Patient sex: M
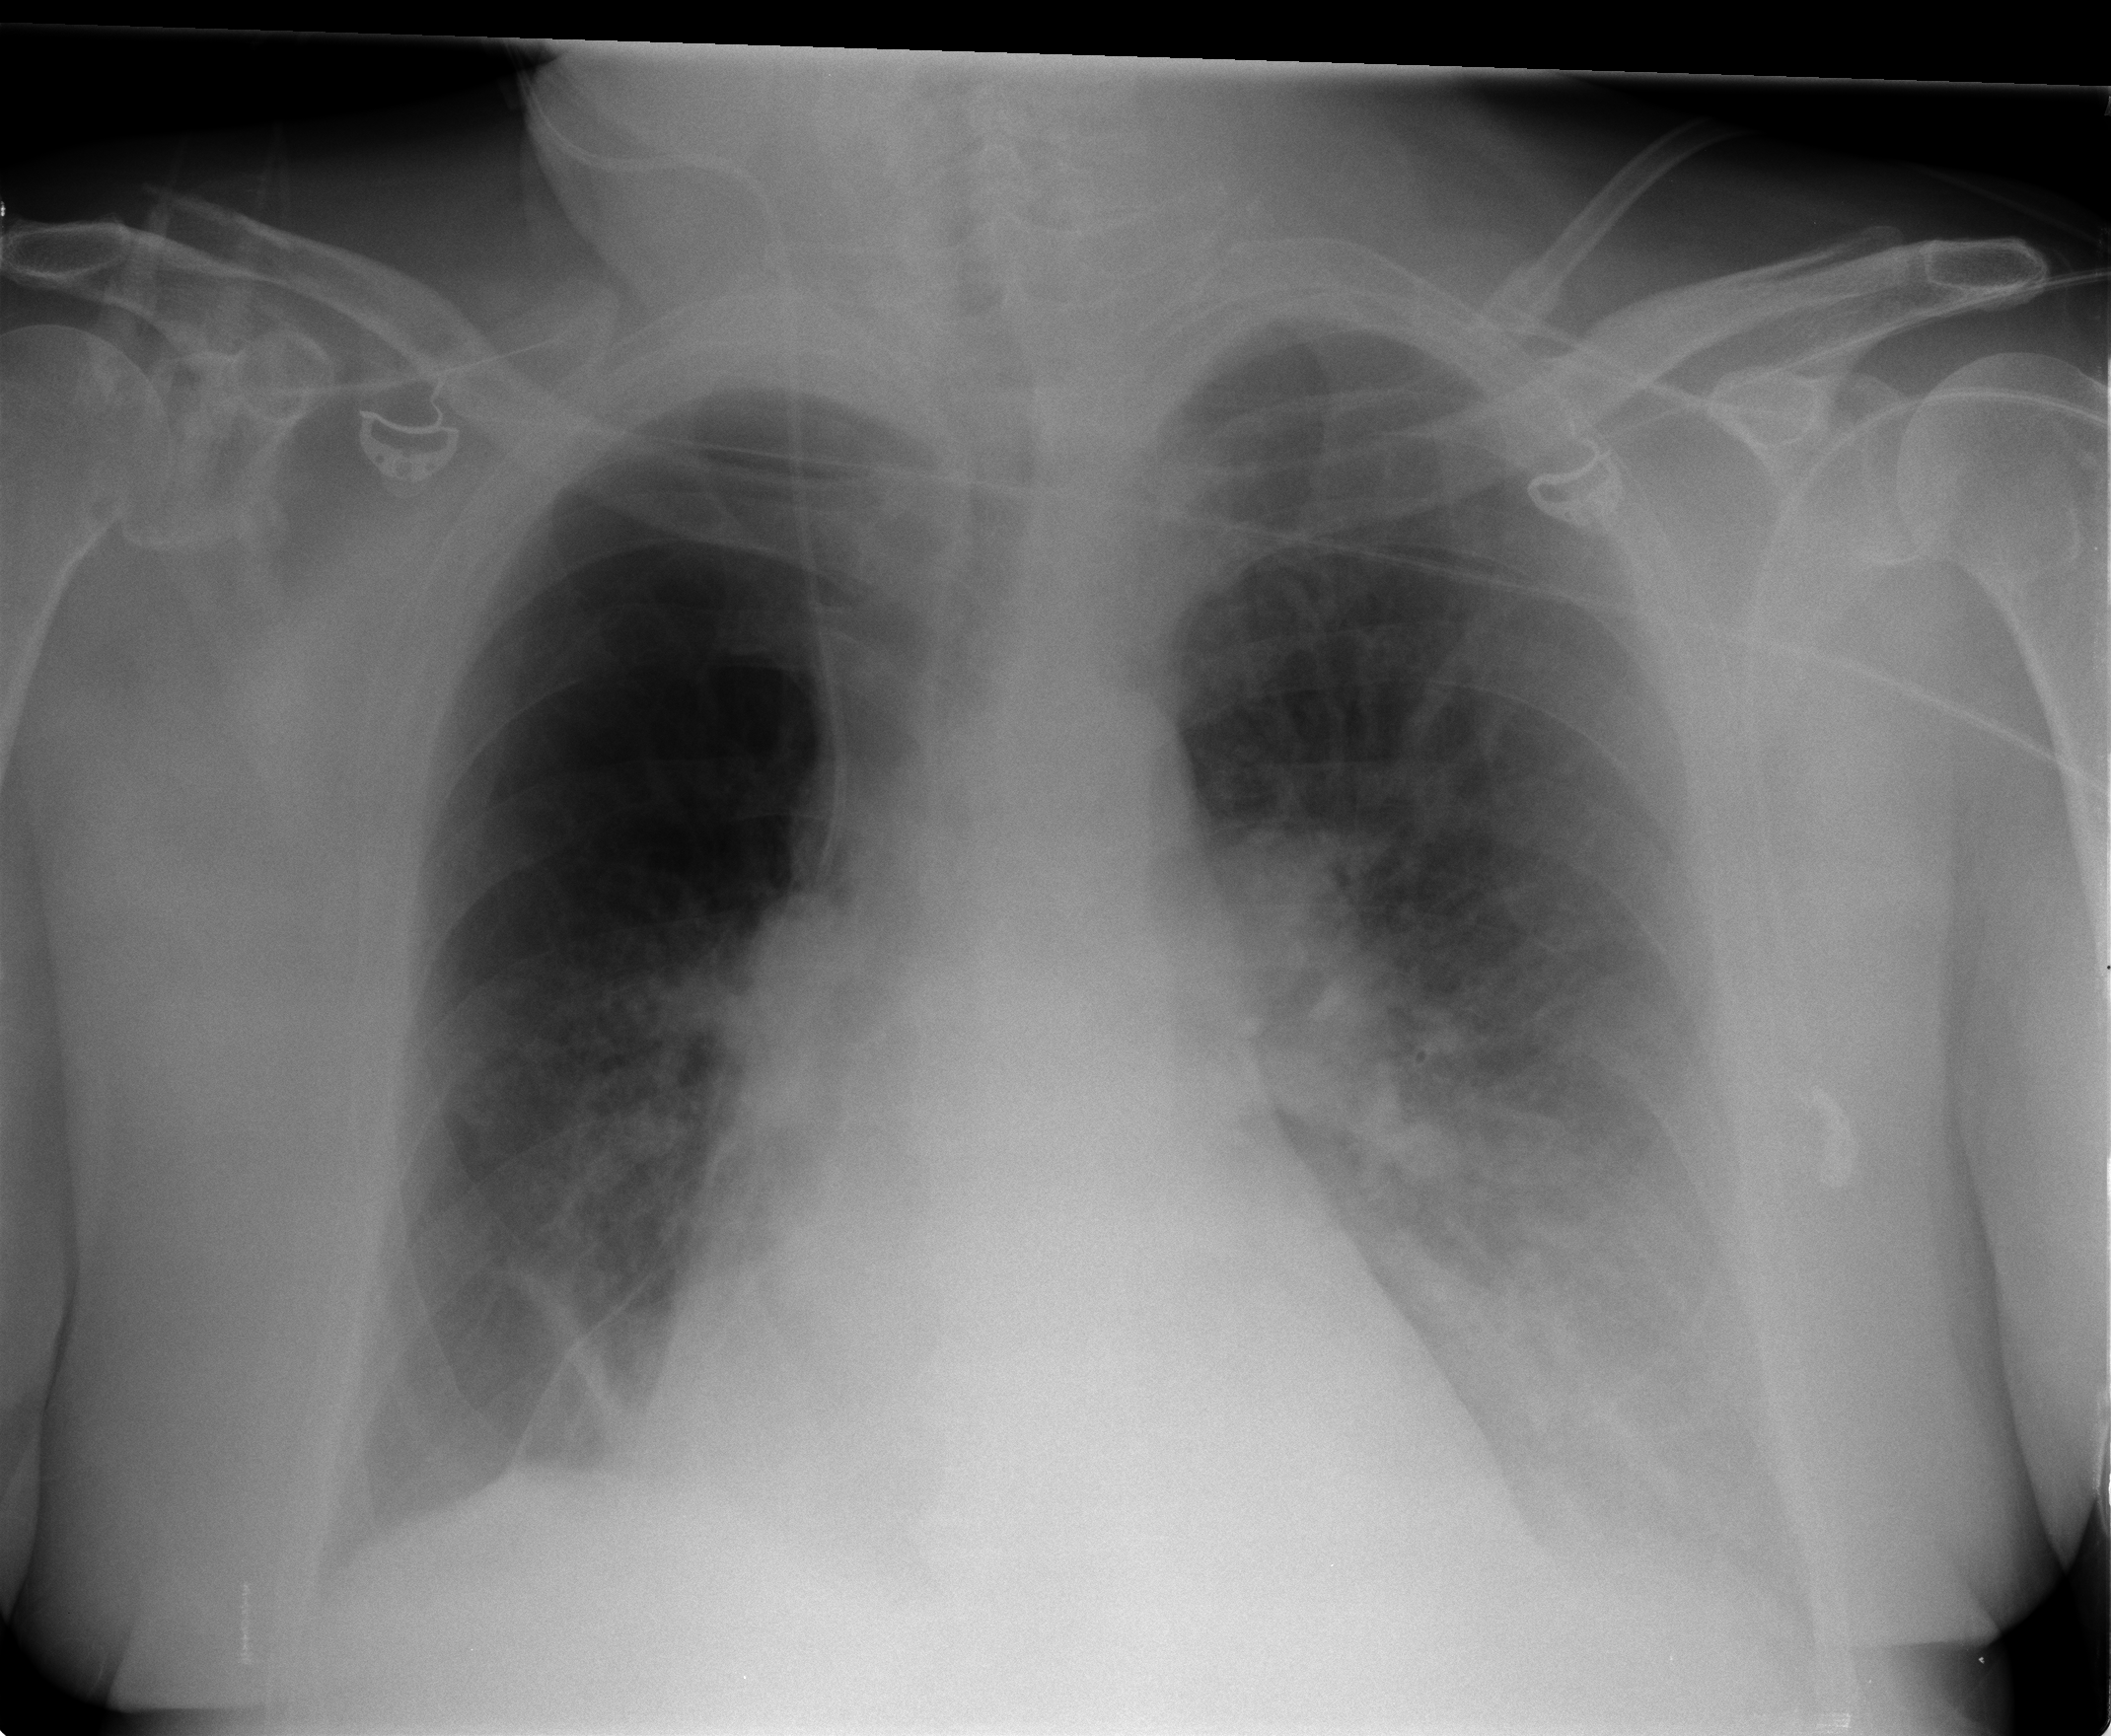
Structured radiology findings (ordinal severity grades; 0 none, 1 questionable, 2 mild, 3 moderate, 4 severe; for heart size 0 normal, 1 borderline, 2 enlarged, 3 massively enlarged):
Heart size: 1
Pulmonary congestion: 1
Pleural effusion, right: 2
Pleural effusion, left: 3
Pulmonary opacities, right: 0
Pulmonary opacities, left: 0
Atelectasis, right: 2
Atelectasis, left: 2